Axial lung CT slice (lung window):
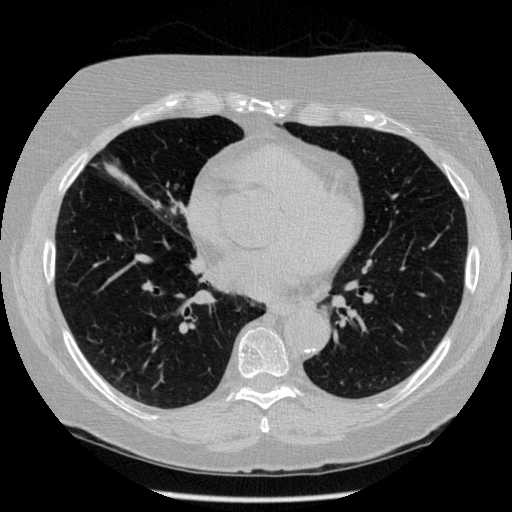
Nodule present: no